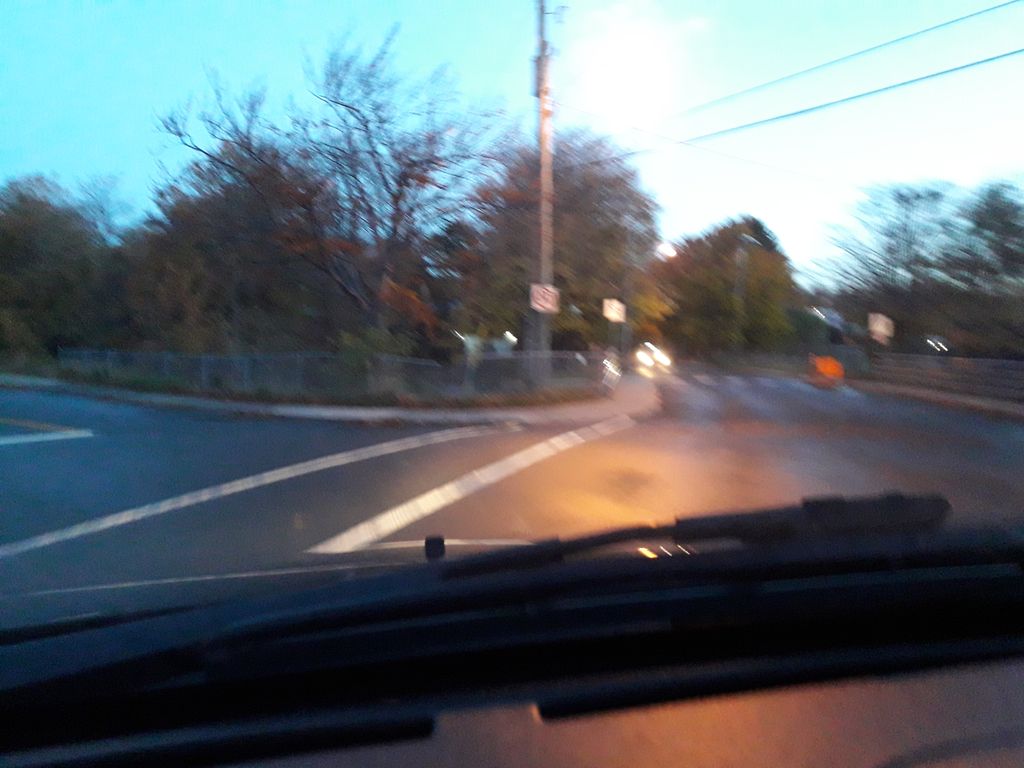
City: st_johns